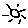
Label: sun